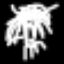
Label: octagon